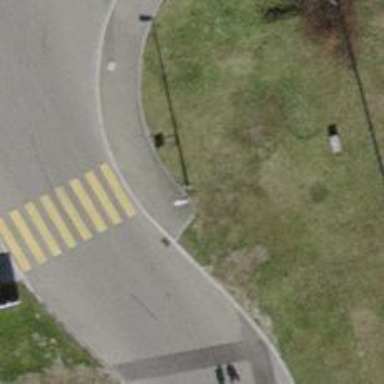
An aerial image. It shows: Uncontrolled zebra crossing.